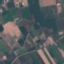
Land use / land cover: PermanentCrop